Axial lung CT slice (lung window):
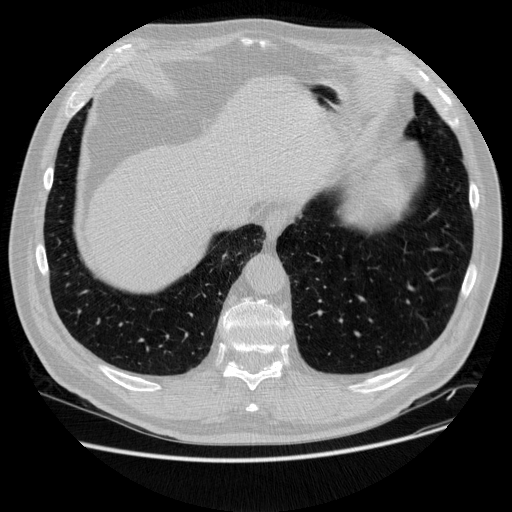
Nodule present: no